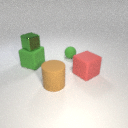
large brown rubber cylinder in front of large red rubber cube